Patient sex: M
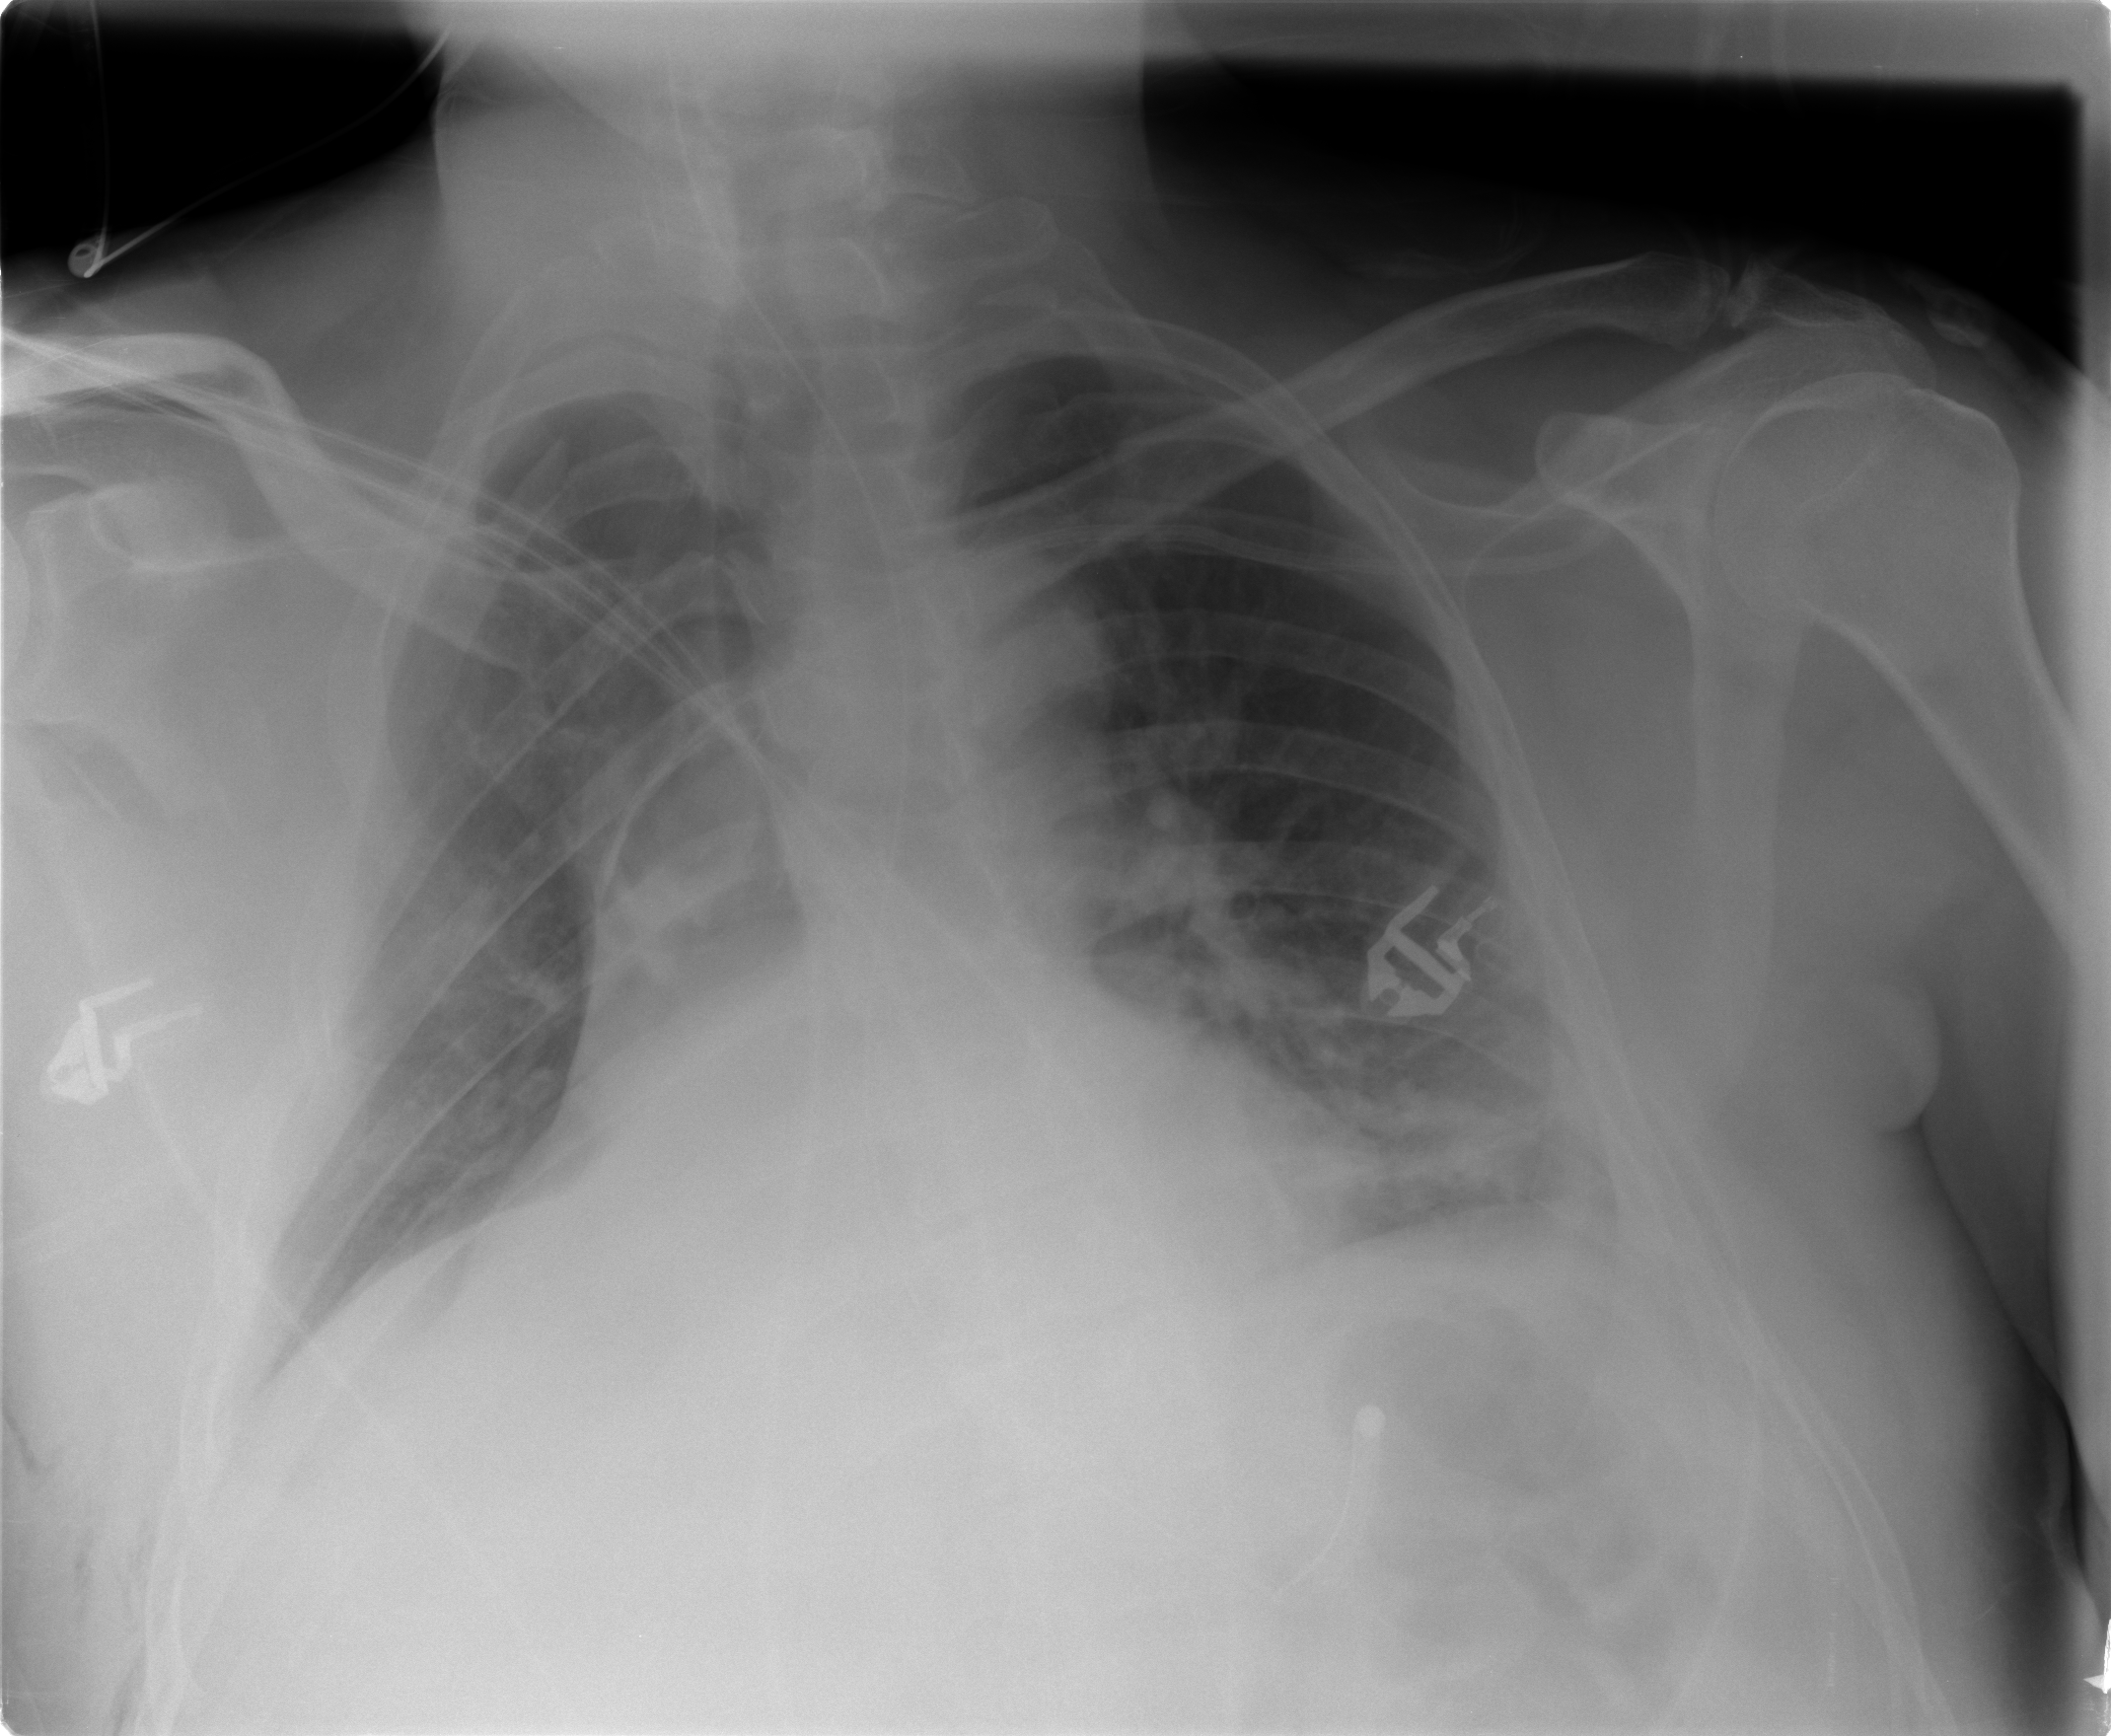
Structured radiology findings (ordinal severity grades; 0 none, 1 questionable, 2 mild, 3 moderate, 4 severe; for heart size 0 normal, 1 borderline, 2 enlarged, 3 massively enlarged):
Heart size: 0
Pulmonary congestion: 1
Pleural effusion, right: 0
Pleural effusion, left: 2
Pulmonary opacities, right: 0
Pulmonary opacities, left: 0
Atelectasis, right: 2
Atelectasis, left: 2